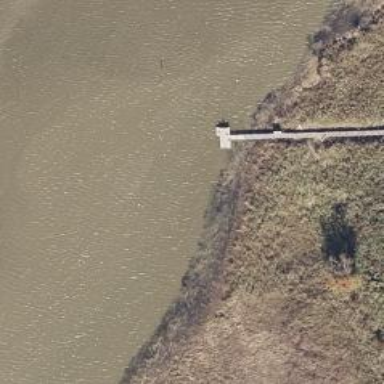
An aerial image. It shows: Footway bridge with pier structure.